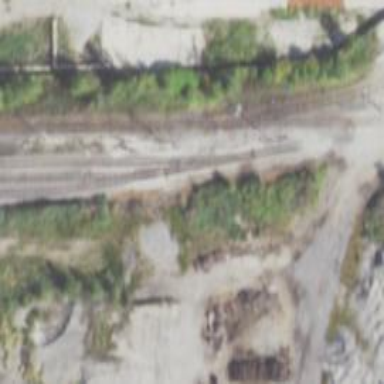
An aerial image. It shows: Railway spur service.